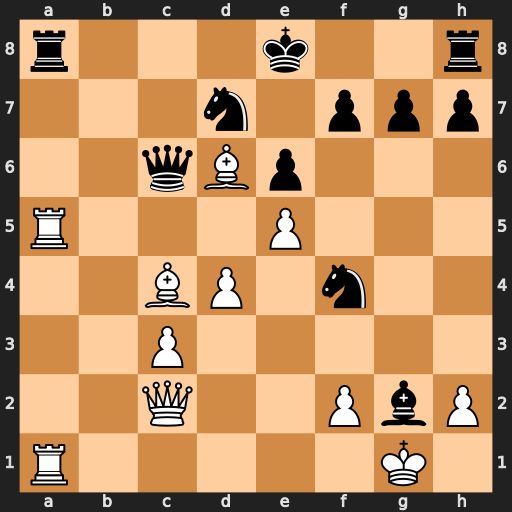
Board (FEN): r3k2r/3n1ppp/2qBp3/R3P3/2BP1n2/2P5/2Q2PbP/R5K1
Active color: w
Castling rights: kq
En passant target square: -
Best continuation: Rxa8+ Qxa8 Rxa8+